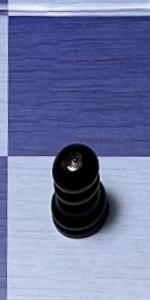
Label: Pawn_Black